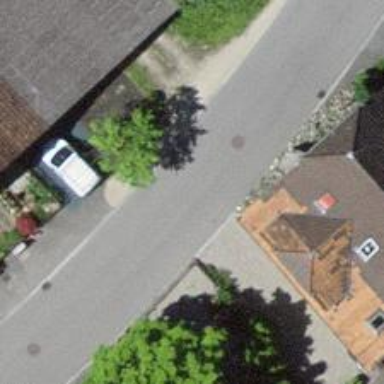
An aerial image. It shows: Smoothly paved residential road.